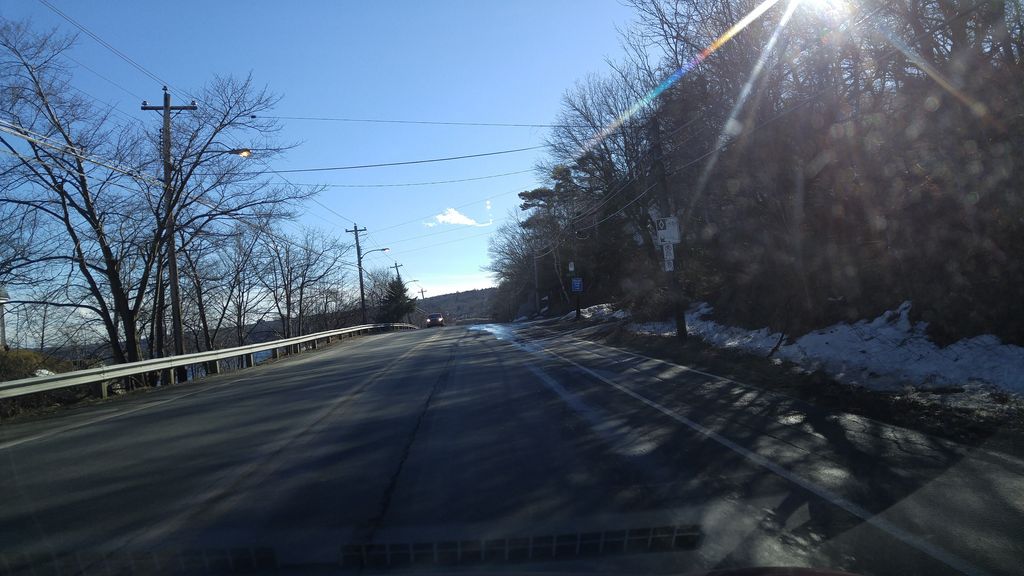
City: halifax